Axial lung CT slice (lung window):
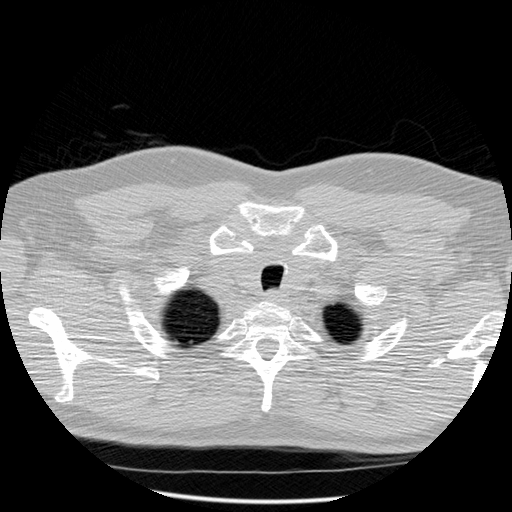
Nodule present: no